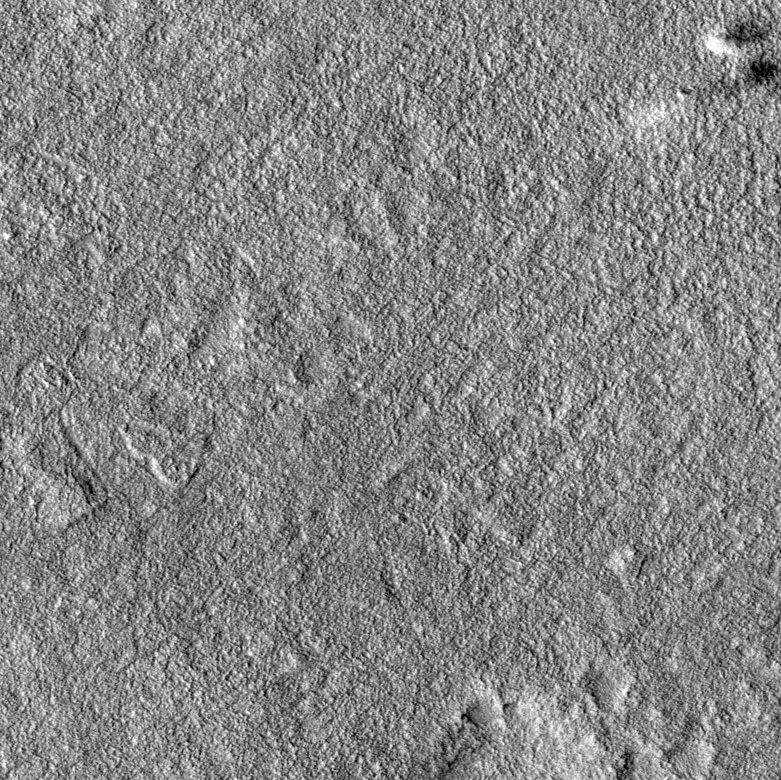
Label: dustdevil, dustdevil